Question: I'm using Mindspace.Lightspeed in my C# desktop application for the first time but I'm getting errors and unable to connect to database.

My App.config contains the following code:
'''
<?xml version="1.0" encoding="utf-8" ?><configuration>
<configSections>
<section name="lightSpeedContext" type="Mindscape.LightSpeed.Configuration.LightSpeedConfigurationSection,Mindscape.LightSpeed" /></configSections><connectionStrings>
<add name="DefectsConStr" connectionString="Data Source=.\sqlexpress2k5;Initial Catalog=Defects;Persist Security Info=True;User ID=sa;Password=123"
providerName="System.Data.SqlClient" /></connectionStrings> <lightSpeedContext>
<add name="Development" connectionStringName="DefectsConStr" dataProvider="SqlServer2005"/> </lightSpeedContext> </configuration>
'''
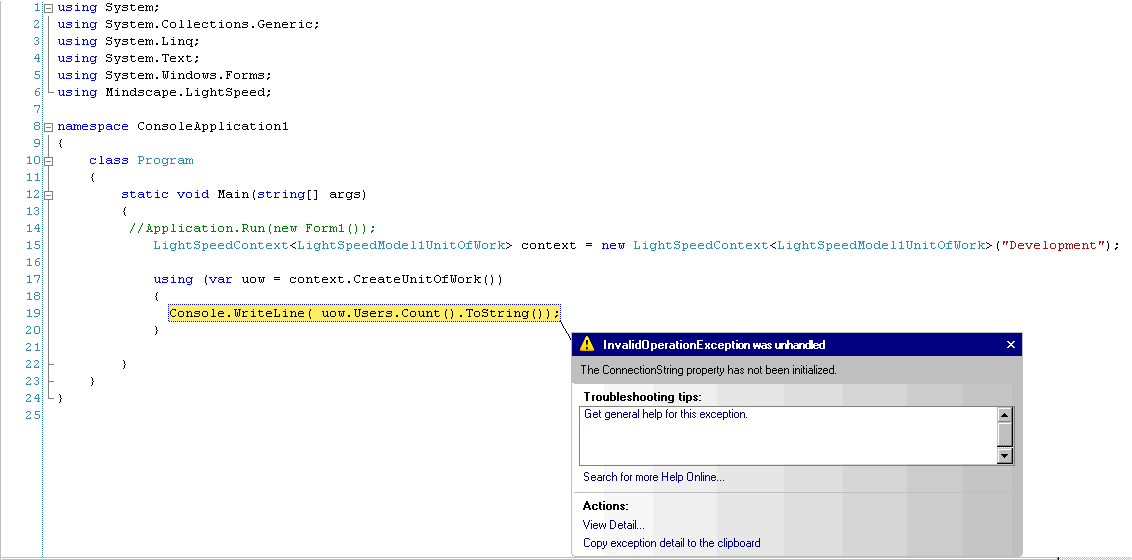
Answer: I have managed to reproduce your problem, you need to change your configuration file so that the section name is
and not lightSpeedContext
see my configuration file
'''
<?xml version="1.0"?>
<configuration>
<configSections>
<section name="lightSpeedContexts" type="Mindscape.LightSpeed.Configuration.LightSpeedConfigurationSection,Mindscape.LightSpeed"/>
</configSections>
<connectionStrings>
<add name="Blog" connectionString="Data Source=Blog.dat"/>
</connectionStrings>
<lightSpeedContexts>
<add name="Blog" connectionStringName="Blog" dataProvider="SQLite3" identityMethod="KeyTable" pluralizeTableNames="false"/>
</lightSpeedContexts>
</configuration>
'''